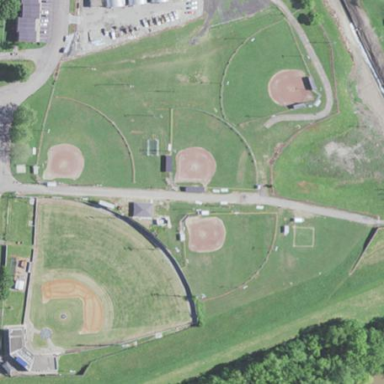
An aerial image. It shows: Sports centre specializing in baseball on leisure land.